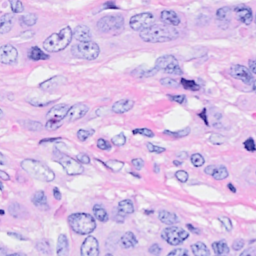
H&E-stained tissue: Breast